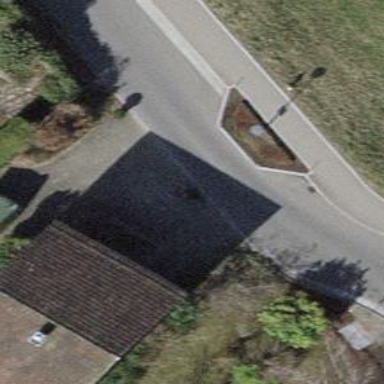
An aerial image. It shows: Traffic calming feature called choker.